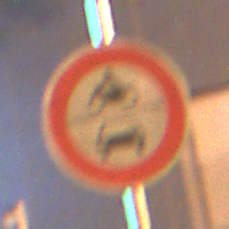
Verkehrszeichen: VerbotKraftfahrzeuge
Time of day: Night
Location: Outdoor (Urban)
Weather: PartlyCloudy
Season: NotSpecified
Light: Artificial